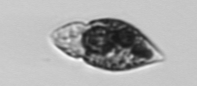
Label: Amphidinium